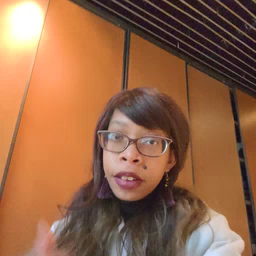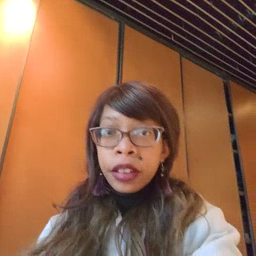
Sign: if